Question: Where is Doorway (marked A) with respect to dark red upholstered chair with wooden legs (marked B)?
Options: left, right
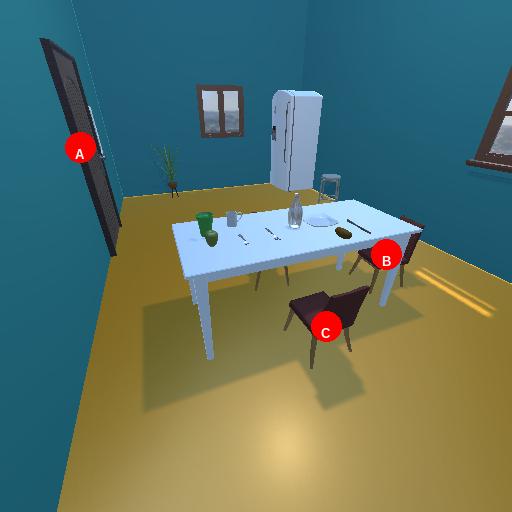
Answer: left